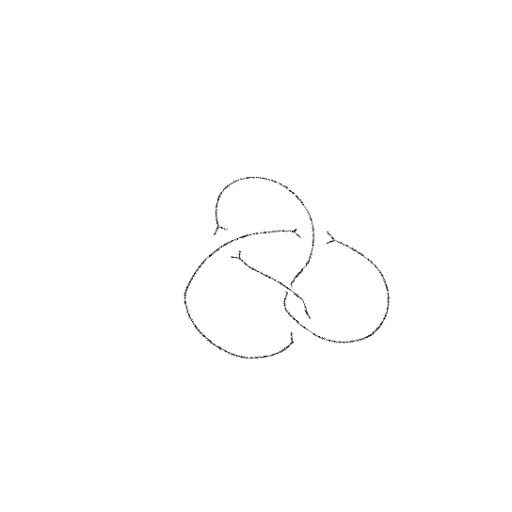
Crossing number: 4